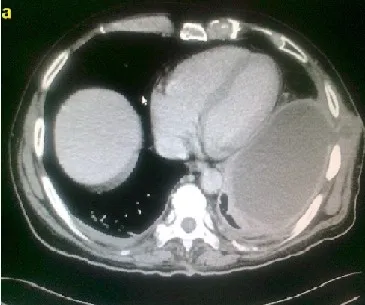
(a and b) CT scan chest showing left sided chronic empyema.
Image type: radiology (ct)